Question: I want to open deep link dialog in my application, so I defined the following in the manifest:
'''
<activity
android:name=".ActivityA"
android:screenOrientation="portrait"
android:theme="@style/AppBaseTheme"
android:windowSoftInputMode="stateHidden|stateVisible" >
<intent-filter>
<data android:scheme="rentaldashboard" />
<data android:scheme="https" />
<data android:scheme="http" />
<data android:host="my.site.com" />
<data android:pathPattern=".*" />
<category android:name="android.intent.category.DEFAULT" />
<category android:name="android.intent.category.BROWSABLE" />
<action android:name="android.intent.action.VIEW" />
</intent-filter>
'''
'''
<activity
android:name=".ActitivtyB"
android:screenOrientation="portrait"
android:theme="@style/AppBaseTheme"
android:windowSoftInputMode="stateHidden|stateVisible" >
<intent-filter>
<data android:scheme="rentalreset" />
<data android:scheme="https" />
<data android:scheme="http" />
<data android:host="my.site.com" />
<data android:pathPattern=".*" />
<category android:name="android.intent.category.DEFAULT" />
<category android:name="android.intent.category.BROWSABLE" />
<action android:name="android.intent.action.VIEW" />
</intent-filter>
</activity>
'''
and use the schema and when I run above code it show dialog like below:

The dialog lists my application logo twice. I want only one logo at a time for both activity open respectively. So any idea how can I make it possible?
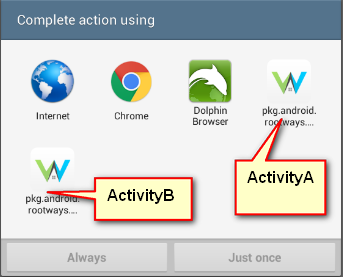
Answer: If you have just partial urls like '/user' or '/news' for ActivityA and '/admin' is just for ActivityB then you should improve your path filters. By the way they have to start with a slash and that patters are no regular expressions.
If you want to support a custom scheme and a http(s) url, then you should use multiple intent filters:
'''
<activity
android:name=".ActivityA"
android:screenOrientation="portrait"
android:theme="@style/AppBaseTheme"
android:windowSoftInputMode="stateHidden|stateVisible" >
<intent-filter>
<data android:scheme="https" />
<data android:scheme="http" />
<data android:host="dev.worldofrental.com" />
<data android:host="www.worldofrental.com" />
<data android:pathPrefix="/urlredirect/getstarted" />
<category android:name="android.intent.category.DEFAULT" />
<category android:name="android.intent.category.BROWSABLE" />
<action android:name="android.intent.action.VIEW" />
</intent-filter>
<intent-filter>
<data android:scheme="your.package.name"
android:host="getstarted" />
<category android:name="android.intent.category.DEFAULT" />
<category android:name="android.intent.category.BROWSABLE" />
<action android:name="android.intent.action.VIEW" />
</intent-filter>
</activity>
<activity
android:name=".ActitivtyB"
android:screenOrientation="portrait"
android:theme="@style/AppBaseTheme"
android:windowSoftInputMode="stateHidden|stateVisible" >
<intent-filter>
<data android:scheme="https" />
<data android:scheme="http" />
<data android:host="dev.worldofrental.com" />
<data android:host="www.worldofrental.com" />
<data android:pathPrefix="/urlredirect/resetpassword" />
<category android:name="android.intent.category.DEFAULT" />
<category android:name="android.intent.category.BROWSABLE" />
<action android:name="android.intent.action.VIEW" />
</intent-filter>
<intent-filter>
<data android:scheme="your.package.name"
android:host="resetpassword" />
<category android:name="android.intent.category.DEFAULT" />
<category android:name="android.intent.category.BROWSABLE" />
<action android:name="android.intent.action.VIEW" />
</intent-filter>
</activity>
'''
Just in general I would suggest to use the package name as scheme to make sure that no other apps will "steal" your intents.